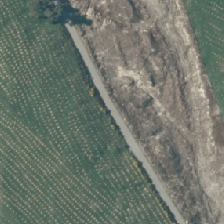
Land cover: harvested_forest